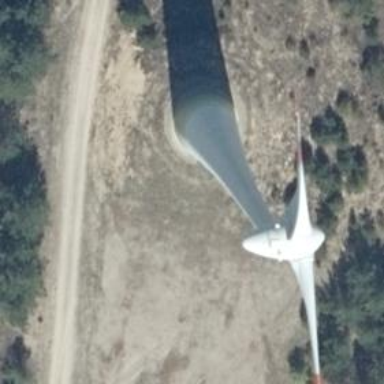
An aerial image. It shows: Wind generator is in the picture.